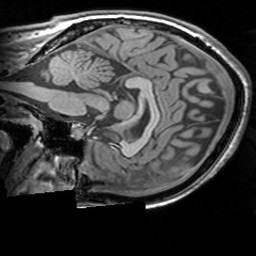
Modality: T1w
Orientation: sagittal
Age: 26
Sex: female
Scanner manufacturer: siemens
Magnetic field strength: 3 T
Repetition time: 1.63 s
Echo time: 0.00311 s